Question:
I have a div on the left side and on the right side, both fixed width. I have a middle div witch is also fixed width. I want the middle div to stay in the middle of left and right div no matter screen reslolution, so the space from left to mid div and space from mid to right div shold be the same allways. How can i do that?
This is what i got so far:
HTML:
'''
<div id="container">
<div id="left">
</div>
<div id="content">
</div>
<div id="right">
</div>
</div>
'''
CSS:
'''
div{
border: 1px solid black;
height: 200px;
}
#container{
width: 100%;
}
#left{
width: 50px;
float: left;
}
#content{
width: 150px;
float: left;
margin: 0 auto;
}
#right{
width: 100px;
float: right;
}
'''
<URL>
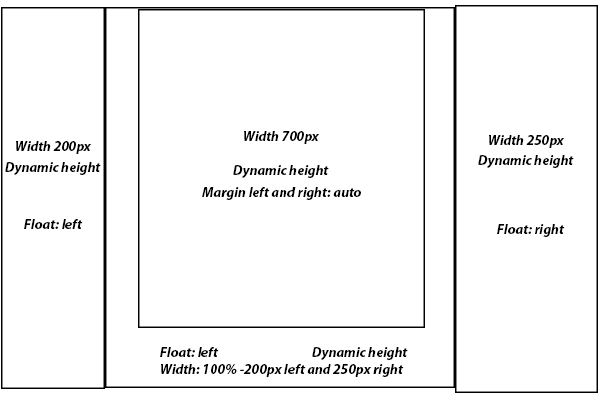
Answer: You can position the 'left' and 'right' divs absolutely and have the 'center' div in the middle.
HTML
'''
<div id="container">
<div id="left"></div>
<div id="content"></div>
<div id="right"></div>
</div>
'''
CSS
'''
div {
border: 1px solid black;
height: 200px;
}
#container {
width: 100%;
position: relative;
}
#left {
width: 50px;
position: absolute;
left: 0;
top: 0;
}
#content {
width: 150px;
margin: 0 auto;
border:1px solid #f00;
}
#right {
width: 100px;
position: absolute;
right: 0;
top: 0;
}
'''
<URL>